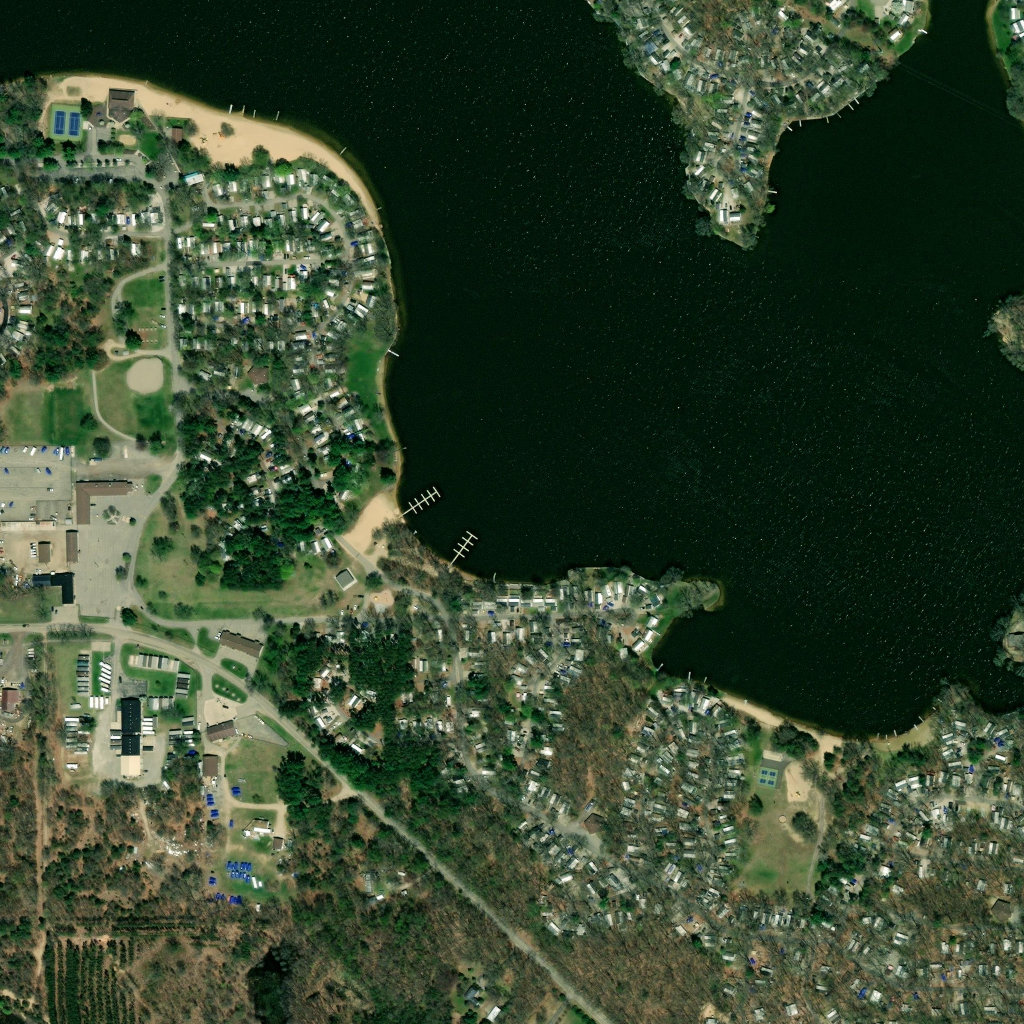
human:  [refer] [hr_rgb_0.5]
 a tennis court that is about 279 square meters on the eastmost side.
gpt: <box>[[73, 74, 75, 77, 0]]</box>